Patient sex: F
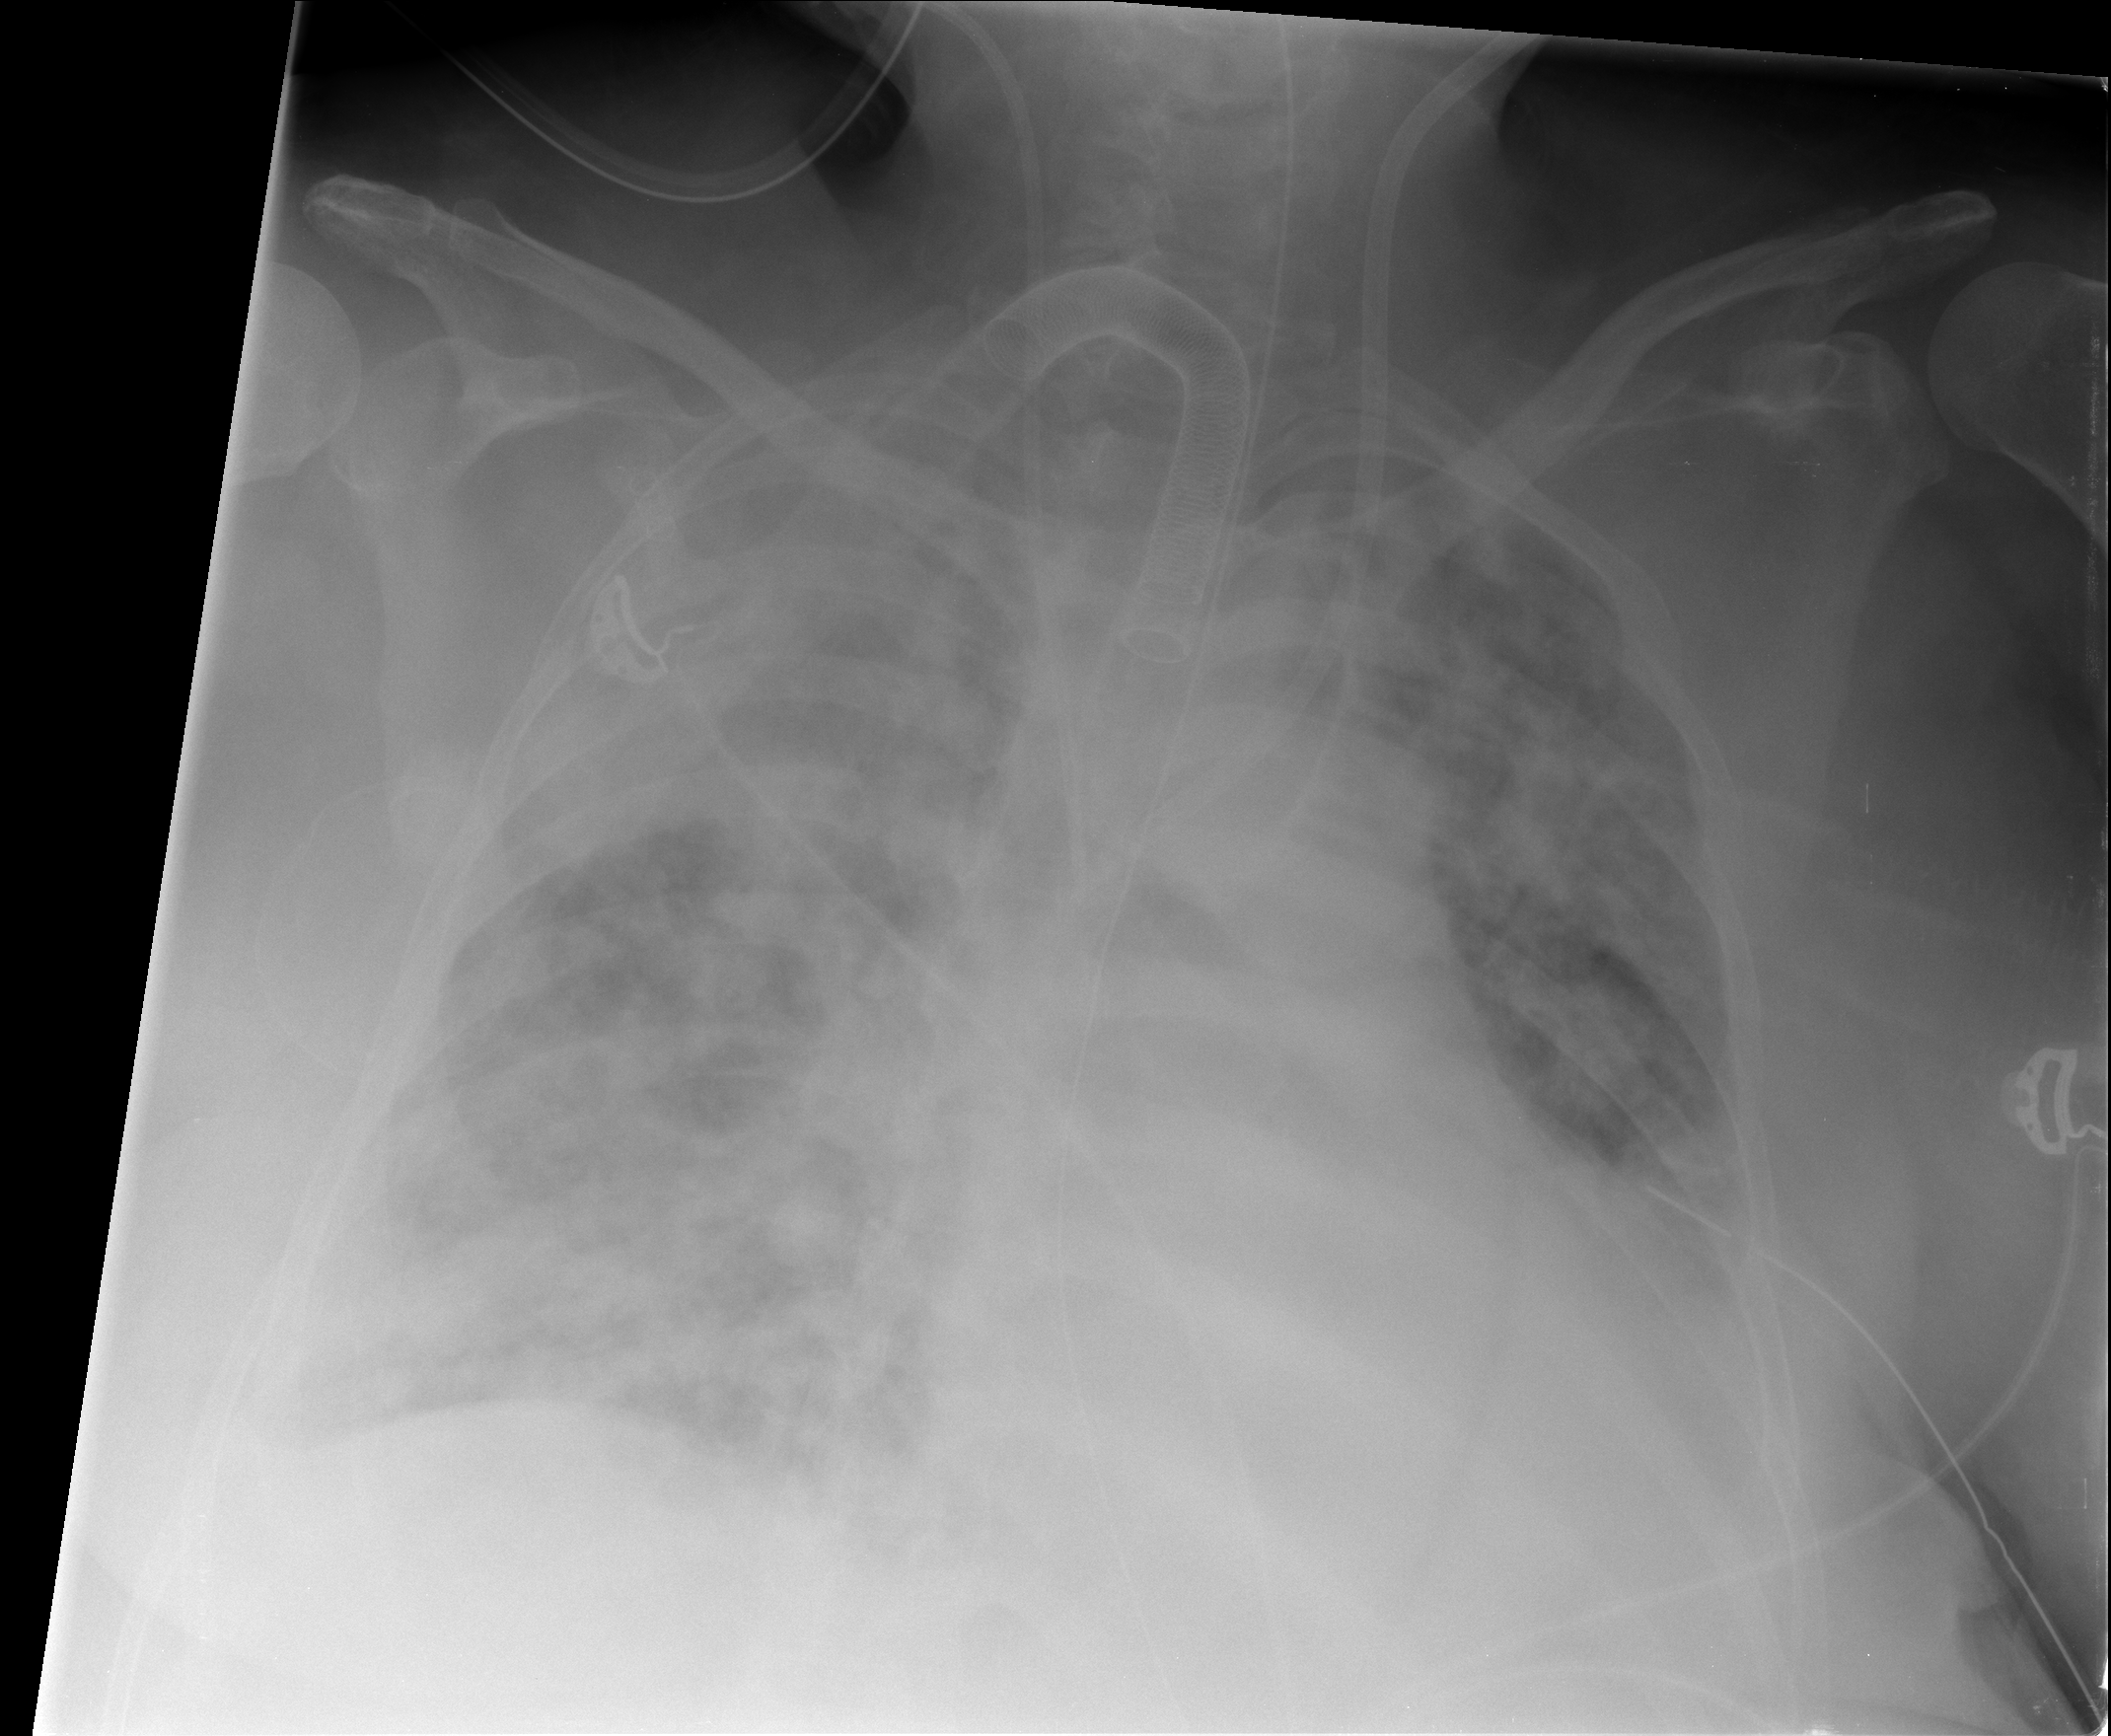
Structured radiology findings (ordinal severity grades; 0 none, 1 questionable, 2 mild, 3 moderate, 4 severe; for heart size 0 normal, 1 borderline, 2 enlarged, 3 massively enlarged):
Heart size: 2
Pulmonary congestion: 2
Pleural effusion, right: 2
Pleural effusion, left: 3
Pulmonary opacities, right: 4
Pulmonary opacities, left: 4
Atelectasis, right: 3
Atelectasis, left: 3